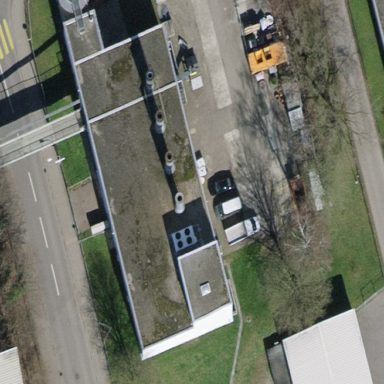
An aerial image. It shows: Industrial building.